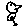
Label: bird